Question: I am developing using TDD approach. When digging through project's scheme I've noticed the "Test Application Data" parameter for Test suites/cases.
What is it? What are it's advantages over absence of it?

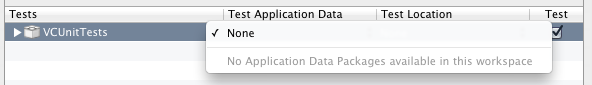
Answer: This setting allows you to associate data from a device in a certain state with a test target. After using your app on a device or simulator, you can copy the data that the app saved. This is useful if your application needs to run tests that rely on the application already having saved data.
There are a few entries in the <URL> about this. If you find-on-page "Download Your Application's Data for Analysis" there are instructions on how to copy the data from a device to your development machine.